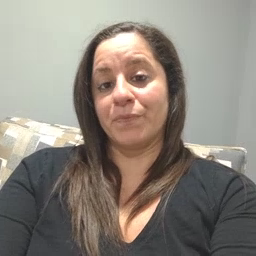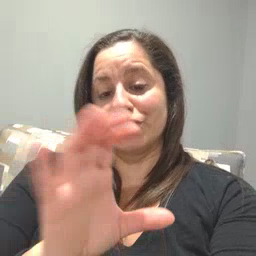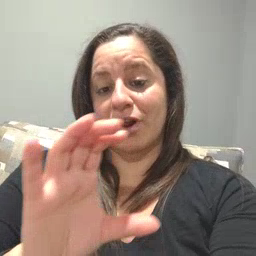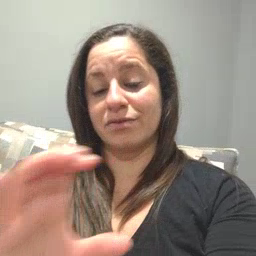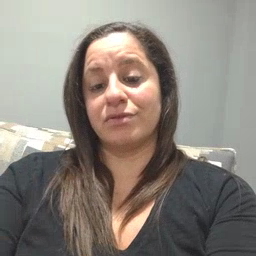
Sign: chocolate